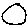
Label: circle